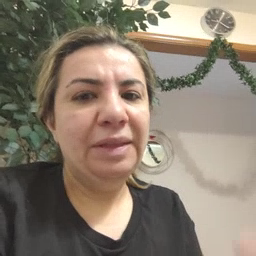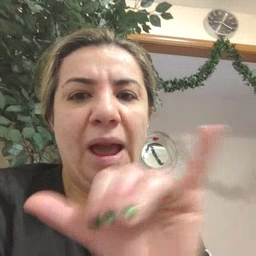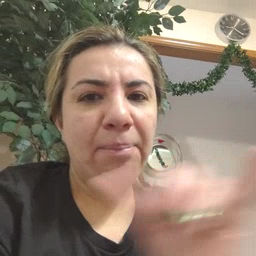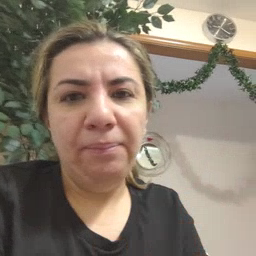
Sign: same